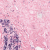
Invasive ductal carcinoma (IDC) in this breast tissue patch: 0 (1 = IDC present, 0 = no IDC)